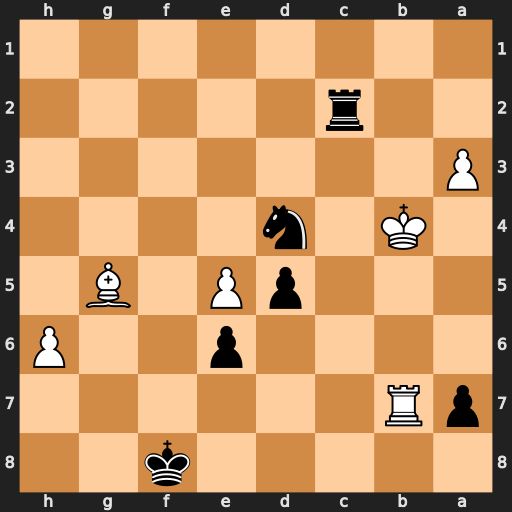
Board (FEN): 5k2/pR6/4p2P/3pP1B1/1K1n4/P7/2r5/8
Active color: b
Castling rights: -
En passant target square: -
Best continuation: Rb2+ Kc5 Rxb7